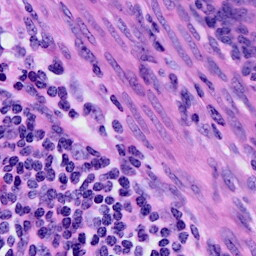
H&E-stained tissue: Cervix